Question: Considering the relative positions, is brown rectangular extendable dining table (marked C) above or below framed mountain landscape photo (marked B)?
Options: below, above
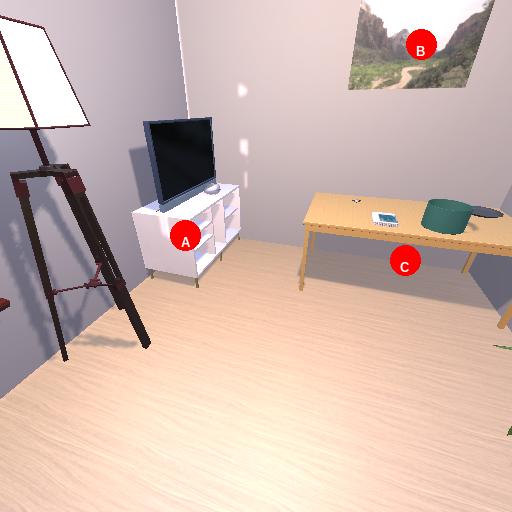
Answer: below